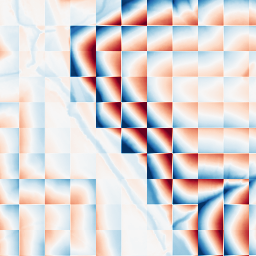
Category: wavelet
Decomposition family: wavelet_dwt
Decomposition parameters: wavelet: haar
level: 5
Upsampling method: sinc_hamming
Upsampling parameters: scale: 2
kernel_size: 4
Upsampling scale: 2